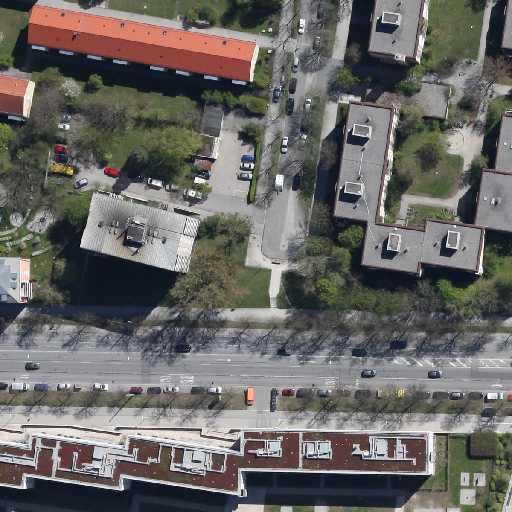
Referring expression: car in the parking area